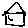
Label: house